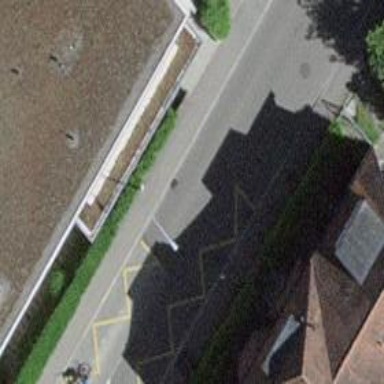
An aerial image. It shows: Bus stop equipped with public transport stop position.